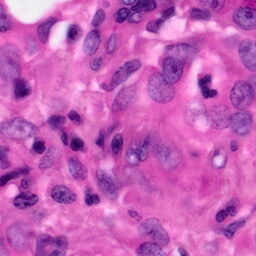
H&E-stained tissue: Pancreatic